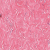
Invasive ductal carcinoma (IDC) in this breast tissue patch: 0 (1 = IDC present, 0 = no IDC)